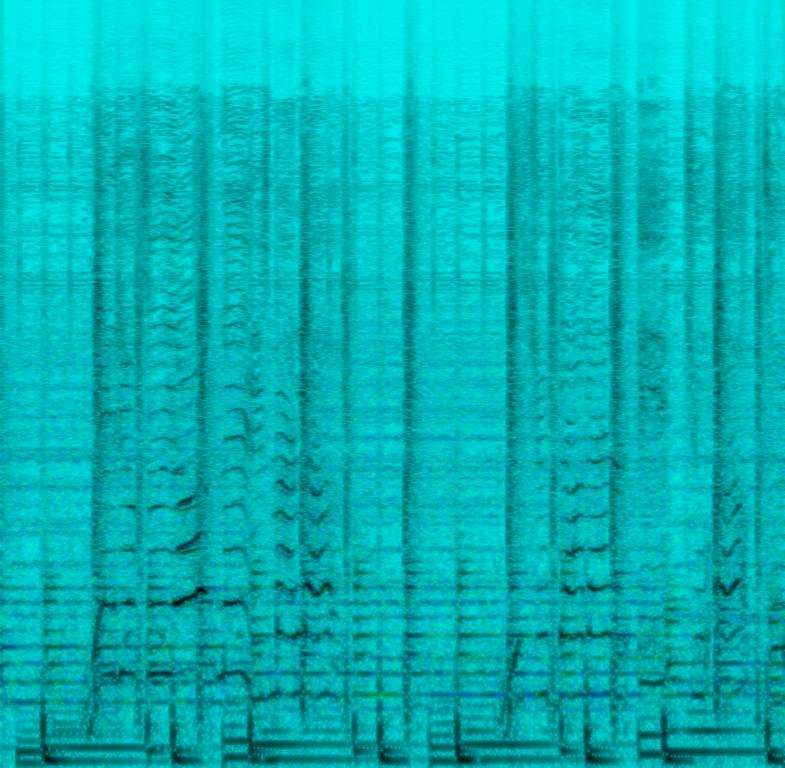
The low quality recording features a funk/soul song that consists of a passionate female vocal singing over groovy bass guitar, wide strings chords, low repetitive plucked strings melody, punchy snare layered with claps, soft kicks and shimmering cymbals. It sounds emotional, passionate and addictive.